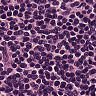
Metastatic tissue present: no